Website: walmart
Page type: customer-info-address
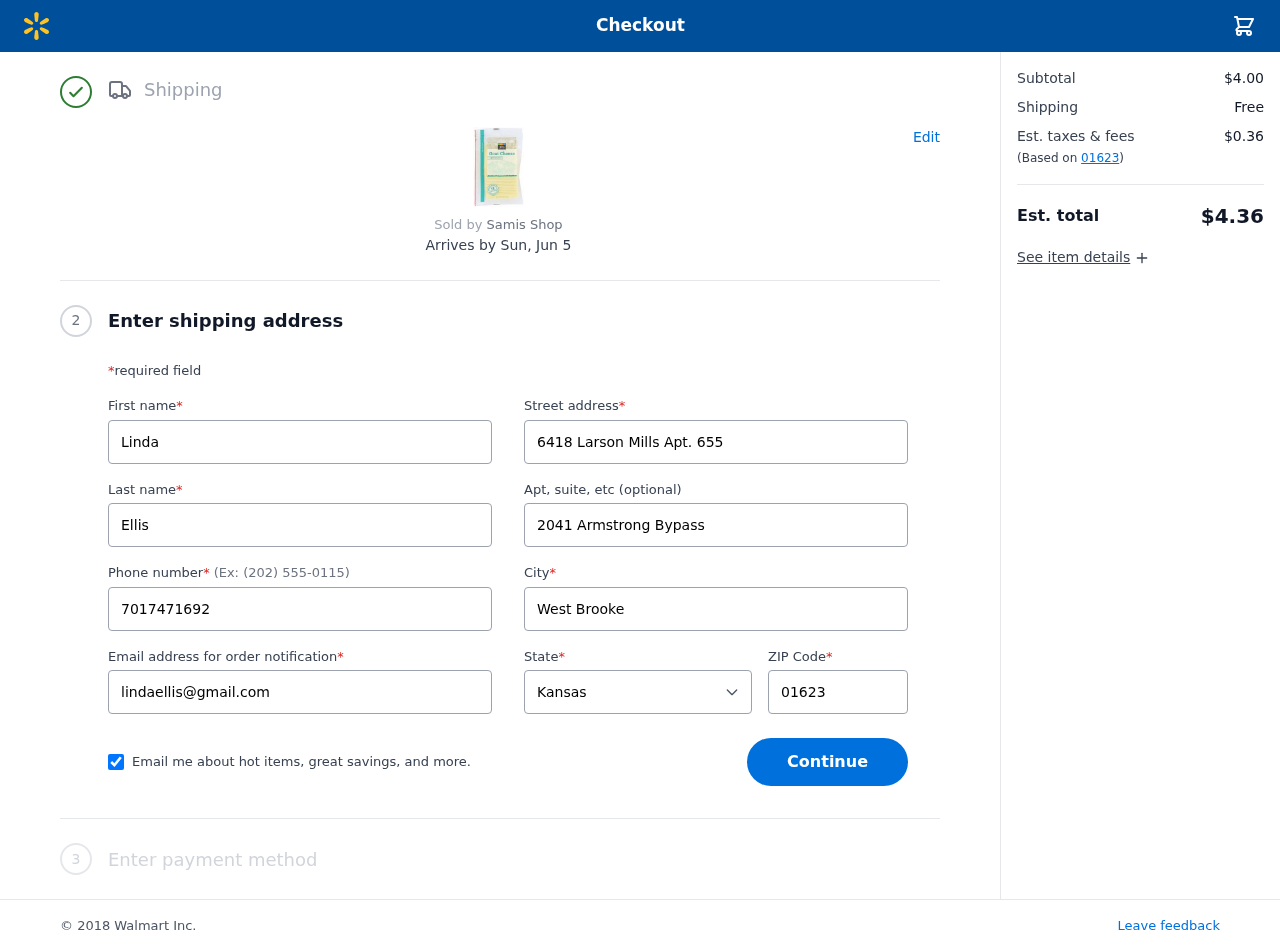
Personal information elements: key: PII_CITY
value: West Brooke
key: PII_EMAIL
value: lindaellis@gmail.com
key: PII_FIRSTNAME
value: Linda
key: PII_LASTNAME
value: Ellis
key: PII_PHONE
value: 7017471692
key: PII_POSTCODE
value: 01623
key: PII_STATE
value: Kansas
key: PII_STREET
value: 6418 Larson Mills Apt. 655
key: PII_STREET2
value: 2041 Armstrong Bypass
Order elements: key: ORDER_DELIVERY_DATE
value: Sun, Jun 5
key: ORDER_SUBTOTAL
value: $4.00
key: ORDER_SHIPPING_COST
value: Free
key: ORDER_TAX
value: $0.36
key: ORDER_TOTAL
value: $4.36